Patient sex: M
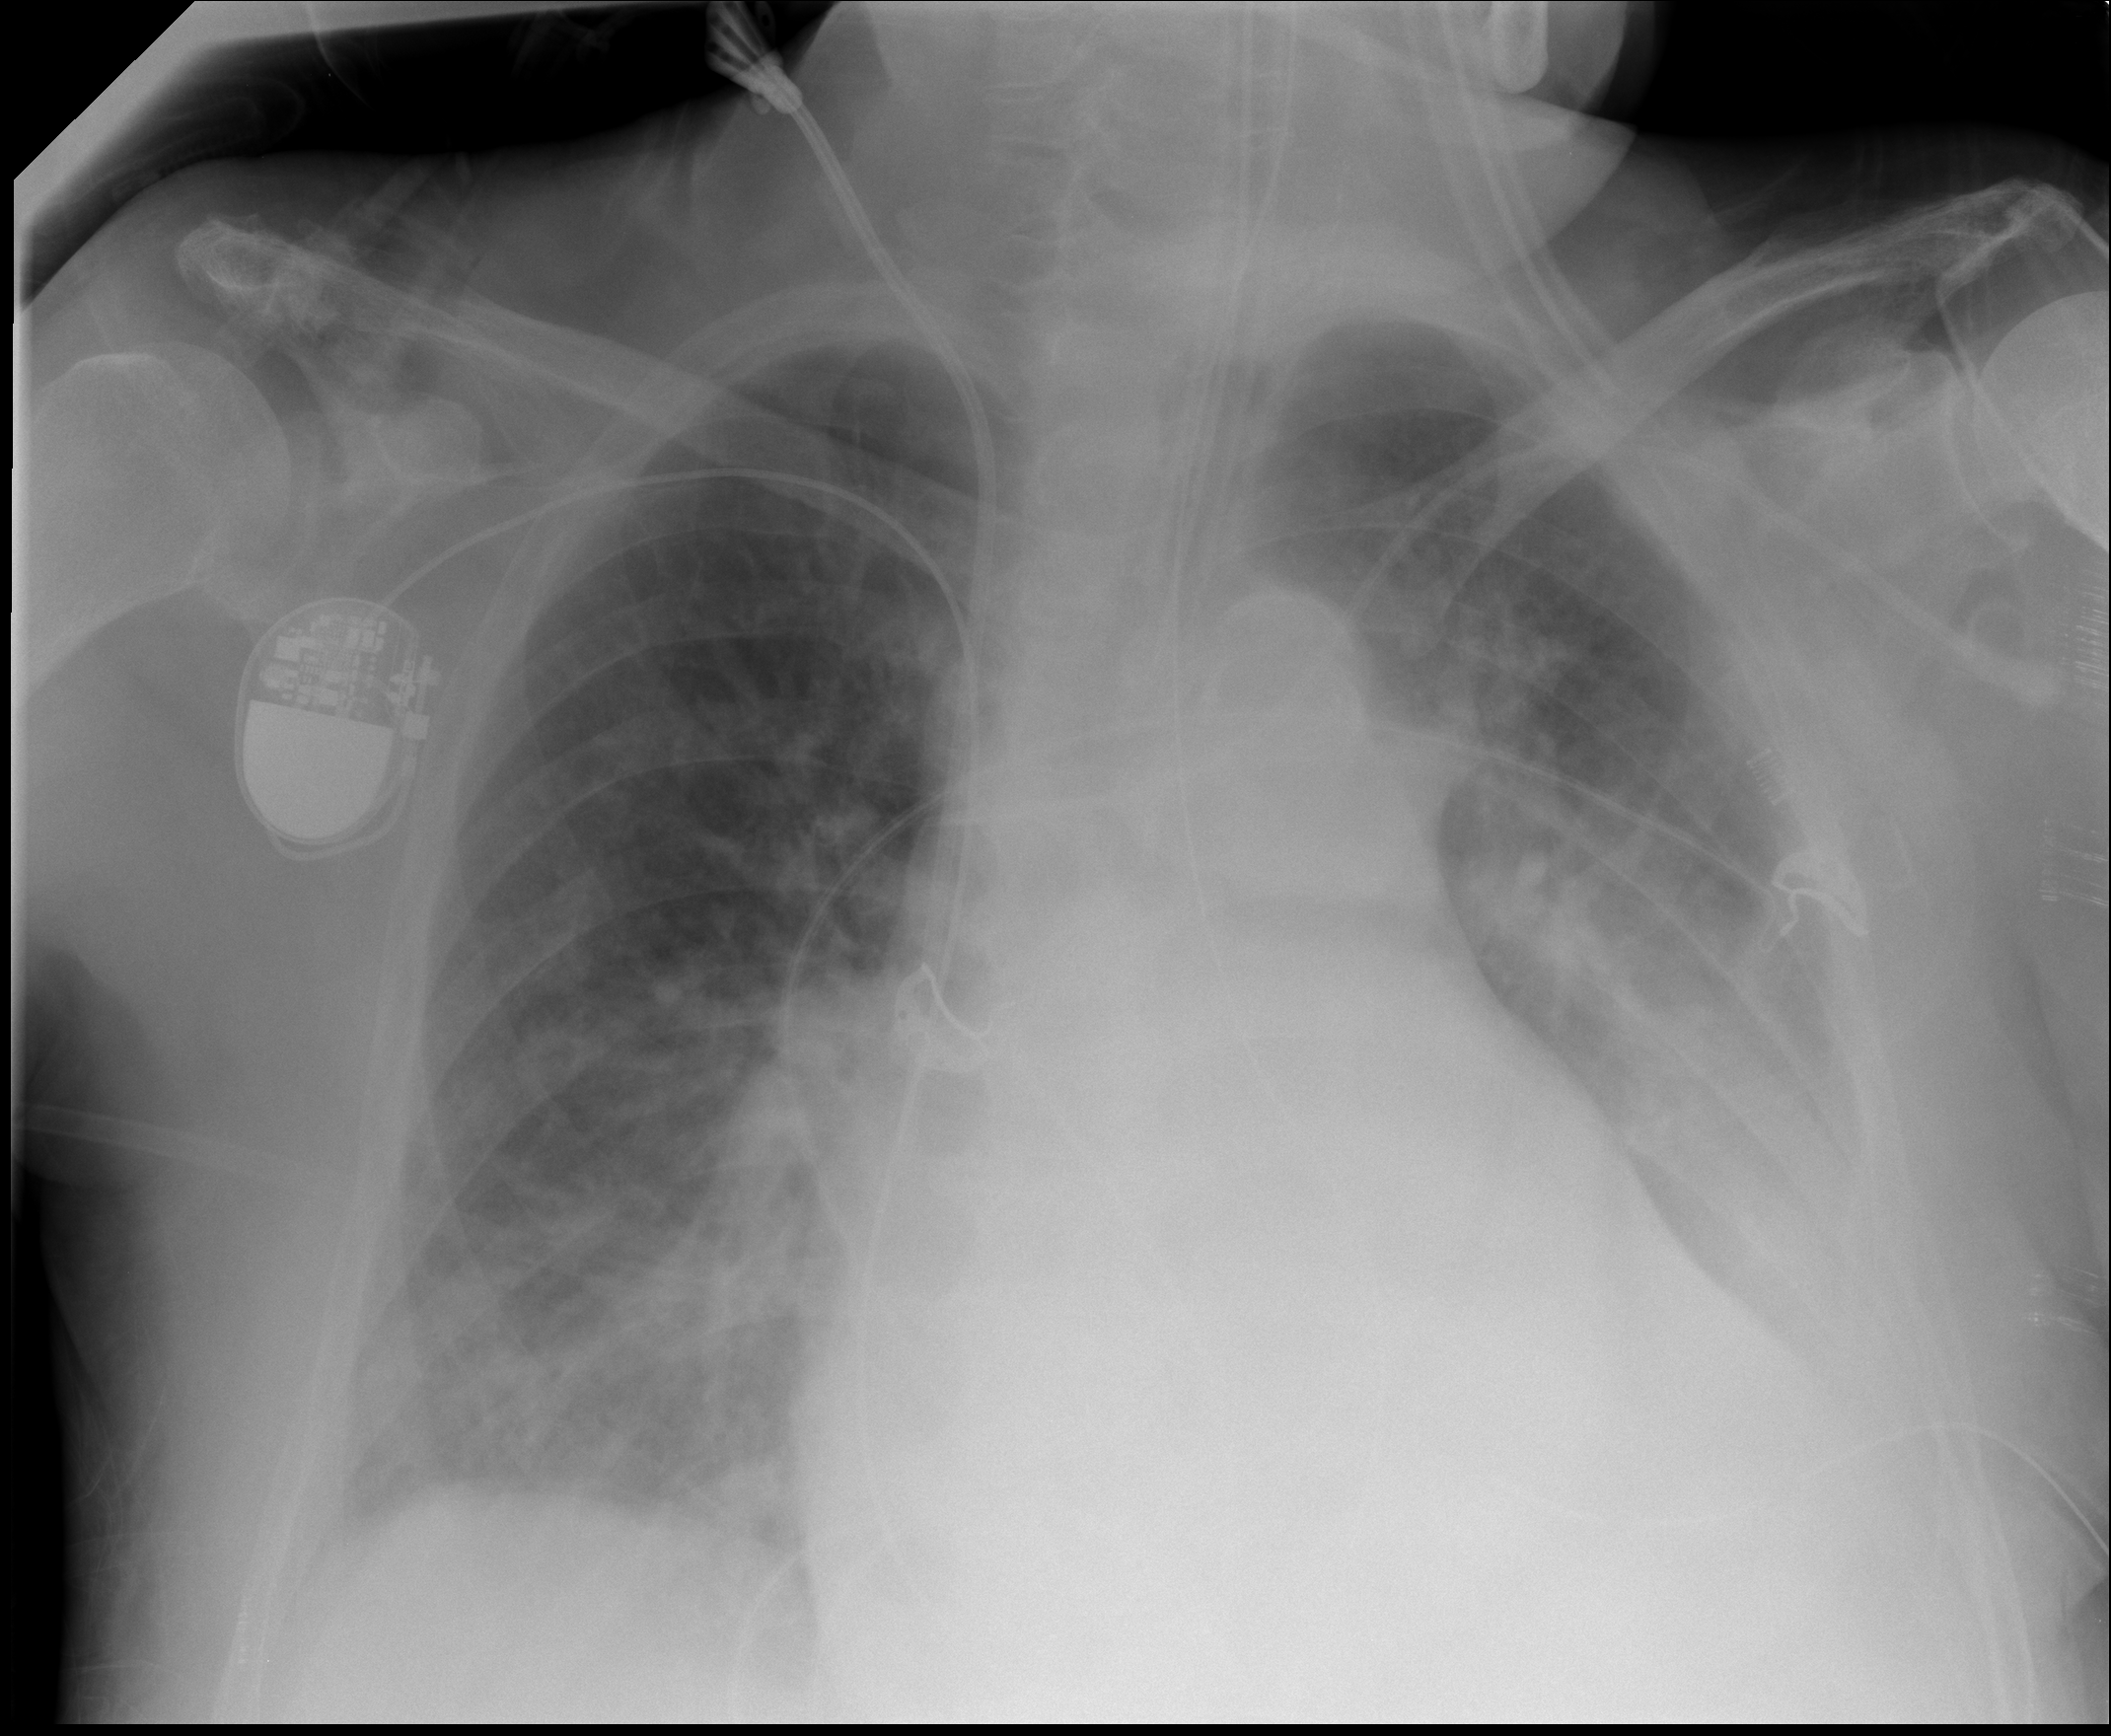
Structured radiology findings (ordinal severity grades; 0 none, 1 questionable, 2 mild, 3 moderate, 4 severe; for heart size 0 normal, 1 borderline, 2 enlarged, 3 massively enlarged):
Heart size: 3
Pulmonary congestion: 2
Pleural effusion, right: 2
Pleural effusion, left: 3
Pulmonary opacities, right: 2
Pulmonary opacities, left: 2
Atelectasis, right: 2
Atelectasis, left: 2